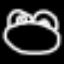
Label: frog